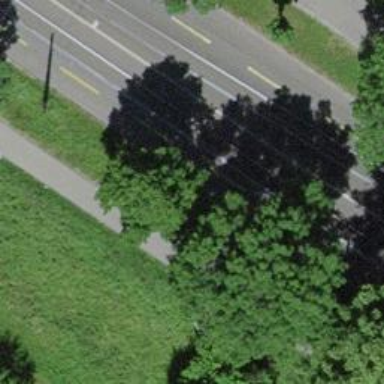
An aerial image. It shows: Tree-lined avenue.